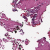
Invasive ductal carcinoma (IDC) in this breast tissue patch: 0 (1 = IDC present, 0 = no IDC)